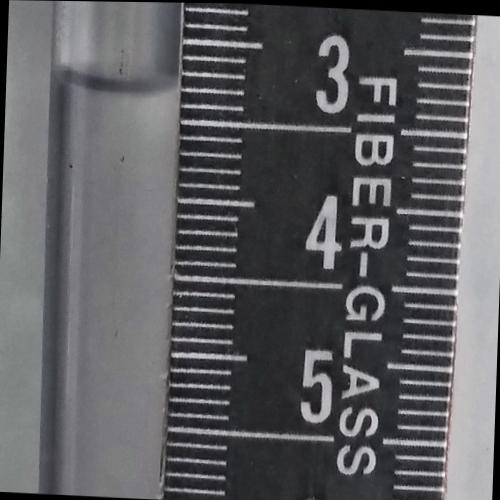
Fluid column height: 3.3 cm